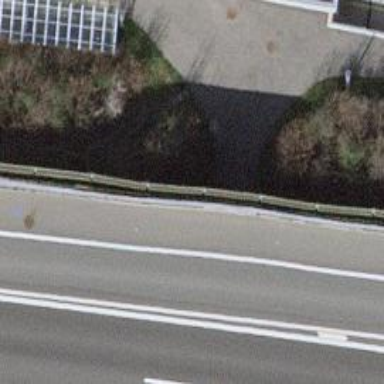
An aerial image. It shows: Path that goes through tunnel.